Interaction volume radius: 10 \u00c5
Interaction volume height: 25 \u00c5
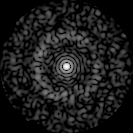
Disorder parameter: 0.8377